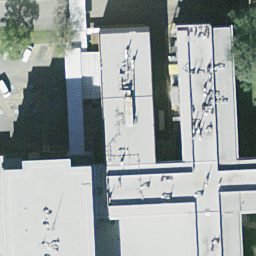
Label: buildings